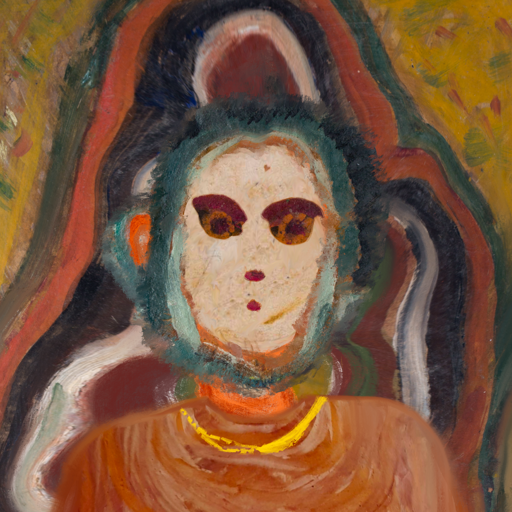
Background: AfterRaid, Head And Neck Front: Rupkatha, Face Front: Doll, Bust: Pious_Lady, Hair Front: Boggyland, Head Accessory: Blank, Second Necklace: Blank, Necklace: Irani_1, Baby: Blank